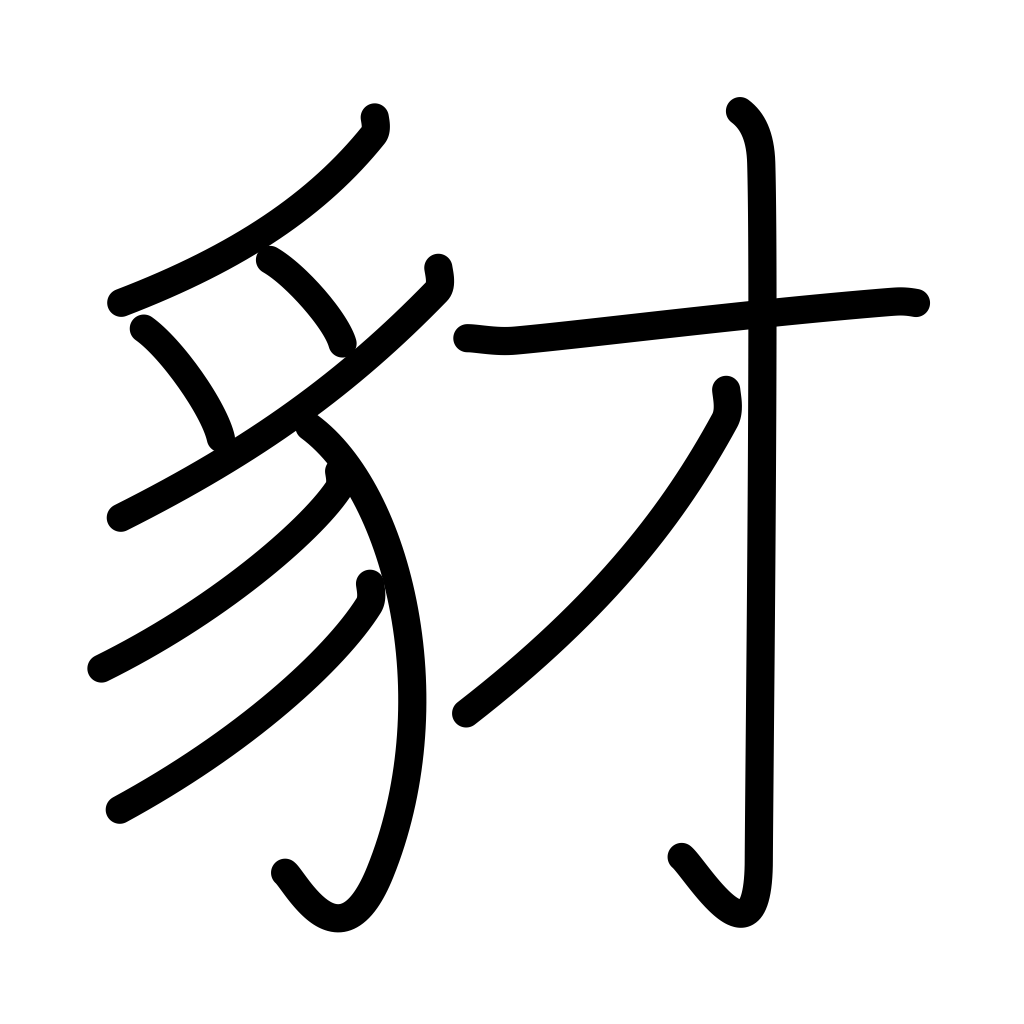
Meaning: jackal